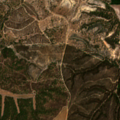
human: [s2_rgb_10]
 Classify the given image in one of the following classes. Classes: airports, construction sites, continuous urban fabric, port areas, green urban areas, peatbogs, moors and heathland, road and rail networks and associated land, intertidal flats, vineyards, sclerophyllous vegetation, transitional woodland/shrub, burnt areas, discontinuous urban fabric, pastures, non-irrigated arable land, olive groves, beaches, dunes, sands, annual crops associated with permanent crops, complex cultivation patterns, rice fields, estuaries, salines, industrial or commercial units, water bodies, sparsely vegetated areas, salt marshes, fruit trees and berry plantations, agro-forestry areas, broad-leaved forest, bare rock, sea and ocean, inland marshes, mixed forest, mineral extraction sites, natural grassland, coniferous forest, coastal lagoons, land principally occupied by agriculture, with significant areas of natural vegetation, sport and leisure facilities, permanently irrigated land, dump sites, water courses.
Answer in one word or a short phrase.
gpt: broad-leaved forest, mixed forest, transitional woodland/shrub